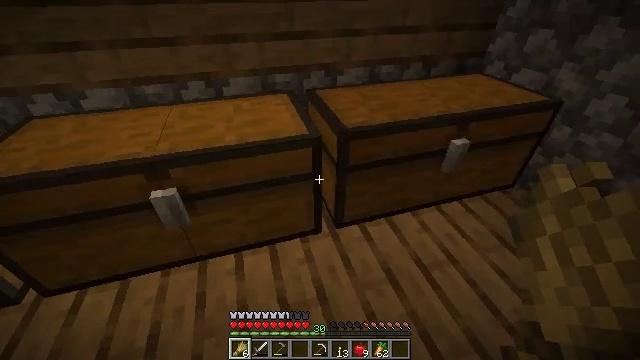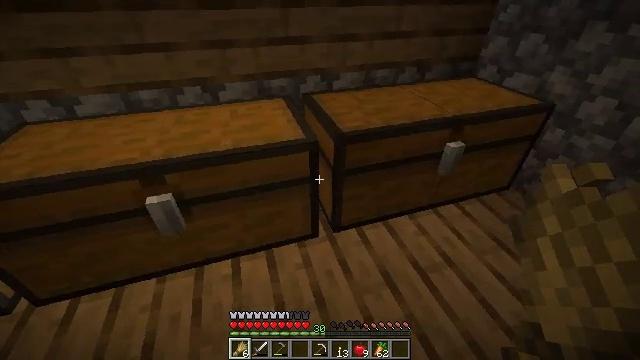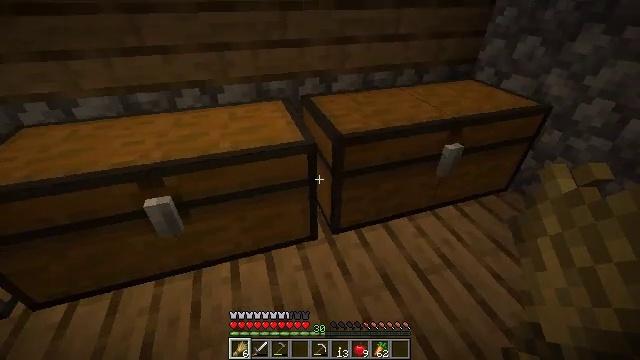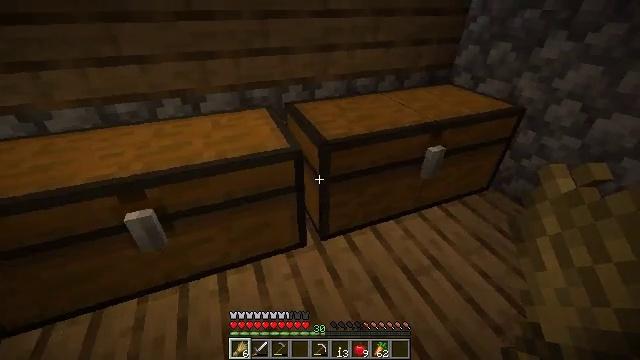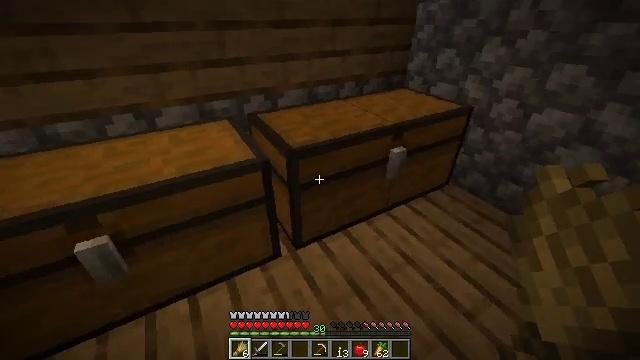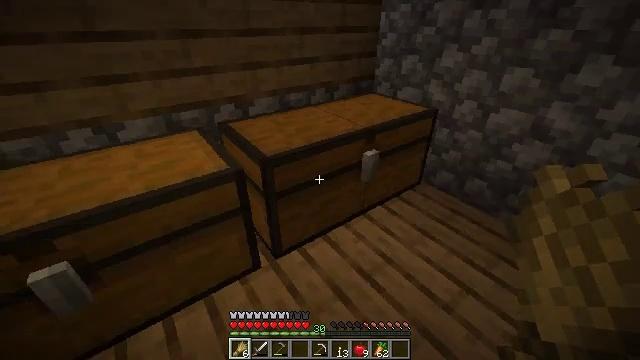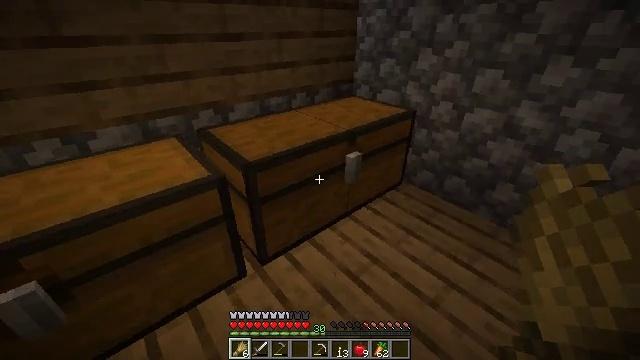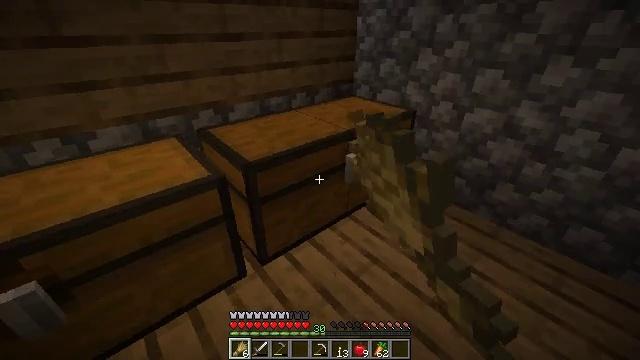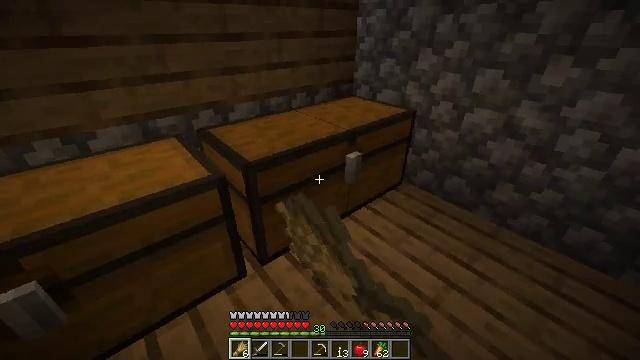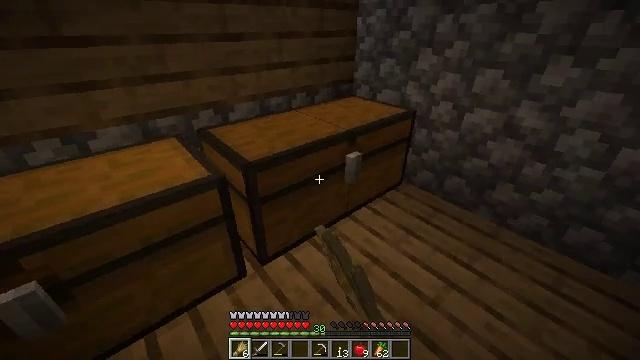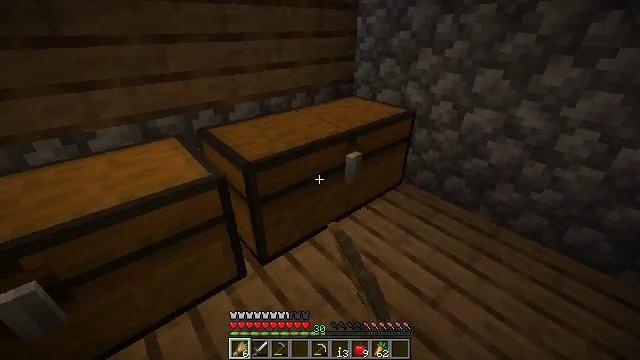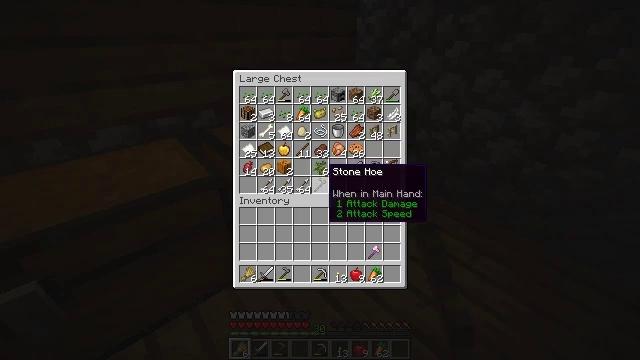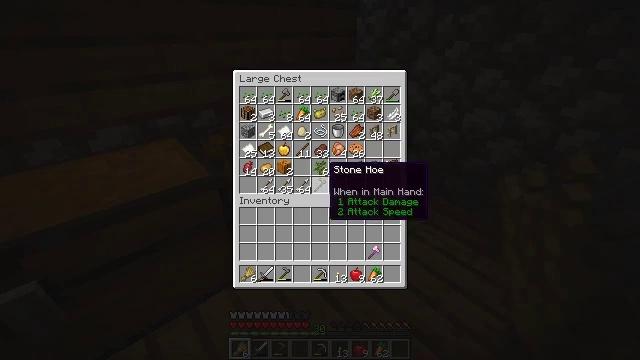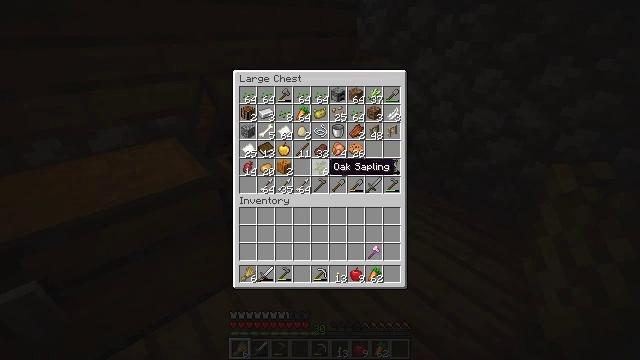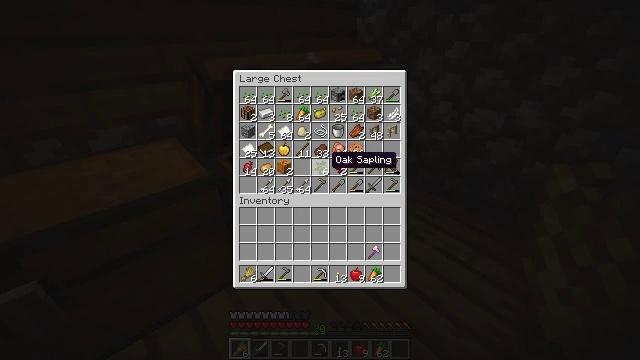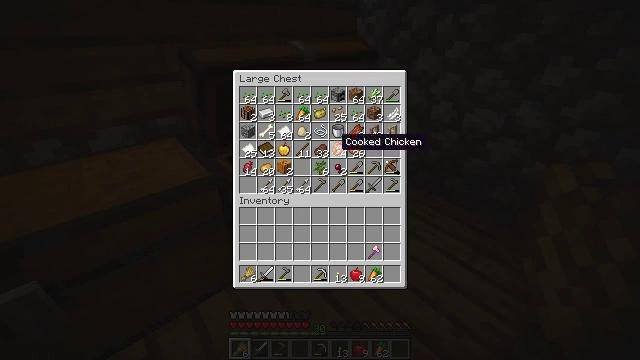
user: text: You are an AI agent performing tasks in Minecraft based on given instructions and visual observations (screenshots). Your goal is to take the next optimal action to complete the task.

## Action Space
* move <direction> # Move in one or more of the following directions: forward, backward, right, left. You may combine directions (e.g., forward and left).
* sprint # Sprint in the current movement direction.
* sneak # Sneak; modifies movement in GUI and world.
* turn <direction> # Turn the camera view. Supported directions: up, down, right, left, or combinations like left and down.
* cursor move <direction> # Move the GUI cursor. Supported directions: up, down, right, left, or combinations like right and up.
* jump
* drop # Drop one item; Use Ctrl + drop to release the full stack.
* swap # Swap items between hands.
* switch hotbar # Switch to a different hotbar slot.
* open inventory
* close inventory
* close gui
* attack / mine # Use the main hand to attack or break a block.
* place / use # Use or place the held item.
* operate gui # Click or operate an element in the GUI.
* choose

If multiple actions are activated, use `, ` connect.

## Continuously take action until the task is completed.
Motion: motion action
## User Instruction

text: Mine the oak log.
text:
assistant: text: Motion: no_op
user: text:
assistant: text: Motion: no_op
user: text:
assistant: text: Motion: turn right and up
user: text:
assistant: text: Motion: turn right and up
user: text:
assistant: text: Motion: turn right and up
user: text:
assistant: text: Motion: turn right, use / place
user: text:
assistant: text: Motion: use / place
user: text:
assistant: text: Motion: use / place
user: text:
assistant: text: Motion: no_op
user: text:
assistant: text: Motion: no_op
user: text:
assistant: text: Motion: open gui
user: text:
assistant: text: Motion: no_op
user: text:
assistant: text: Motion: no_op
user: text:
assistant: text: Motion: cursor move up
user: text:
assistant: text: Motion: cursor move right and up
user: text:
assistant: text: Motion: cursor move up
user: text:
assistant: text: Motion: cursor move up
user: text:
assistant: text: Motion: cursor move up
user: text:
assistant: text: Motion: no_op
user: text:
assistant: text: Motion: sneak
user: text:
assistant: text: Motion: sneak
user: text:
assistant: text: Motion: sneak, cursor move right
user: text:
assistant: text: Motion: sneak, cursor move right and down
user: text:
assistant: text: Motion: sneak, cursor move right and down
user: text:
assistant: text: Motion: sneak, cursor move right
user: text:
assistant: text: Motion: sneak
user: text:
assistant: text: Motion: sneak, cursor move up
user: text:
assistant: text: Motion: sneak, cursor move left and up
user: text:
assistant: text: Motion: sneak, cursor move left and up
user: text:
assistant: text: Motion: sneak, cursor move left